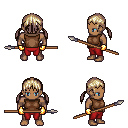
a pixel art fantasy rpg character, male body template, human, dark skin, brown sleeveless shirt, red pants, white blonde twin-tailed hairstyle, gold gloves, spear, four views (front, back, left, right), 2x2 character sprite sheet, small pixel art, hard edges, no anti-aliasing